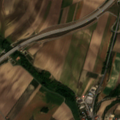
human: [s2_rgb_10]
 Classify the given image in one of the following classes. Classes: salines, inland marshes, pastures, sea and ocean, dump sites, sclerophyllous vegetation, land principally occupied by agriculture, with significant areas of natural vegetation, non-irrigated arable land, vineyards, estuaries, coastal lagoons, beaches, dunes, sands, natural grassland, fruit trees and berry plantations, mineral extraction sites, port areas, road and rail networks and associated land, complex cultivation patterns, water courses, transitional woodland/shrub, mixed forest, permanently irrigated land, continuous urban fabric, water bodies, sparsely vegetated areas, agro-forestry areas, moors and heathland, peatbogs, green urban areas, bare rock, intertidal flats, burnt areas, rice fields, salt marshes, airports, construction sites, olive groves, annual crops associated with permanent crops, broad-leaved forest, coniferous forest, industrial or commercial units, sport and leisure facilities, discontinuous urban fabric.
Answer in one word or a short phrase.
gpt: discontinuous urban fabric, non-irrigated arable land, complex cultivation patterns, land principally occupied by agriculture, with significant areas of natural vegetation